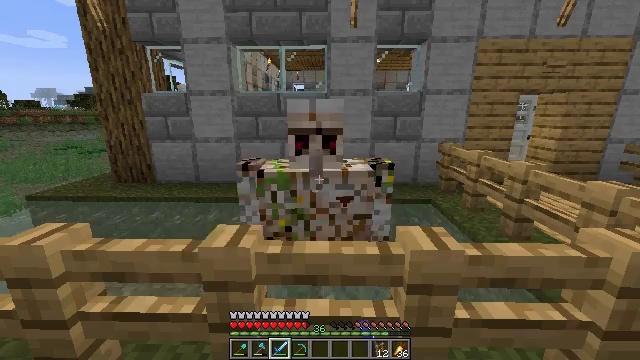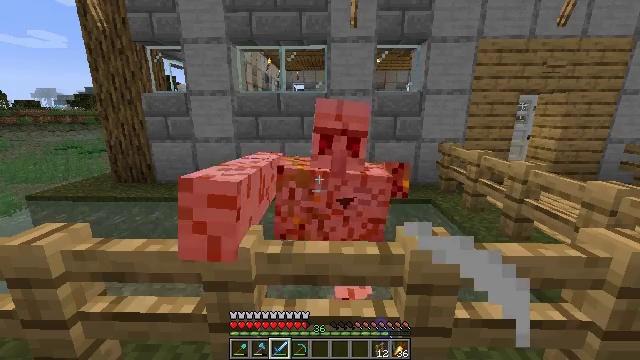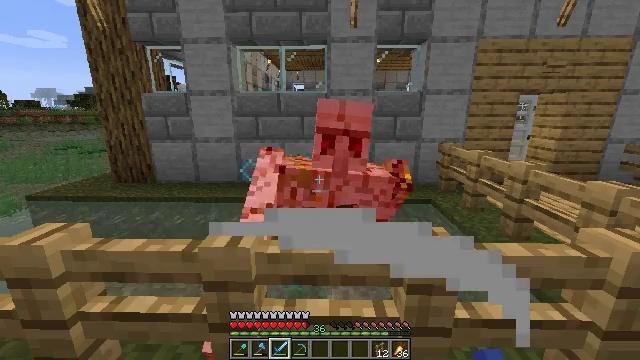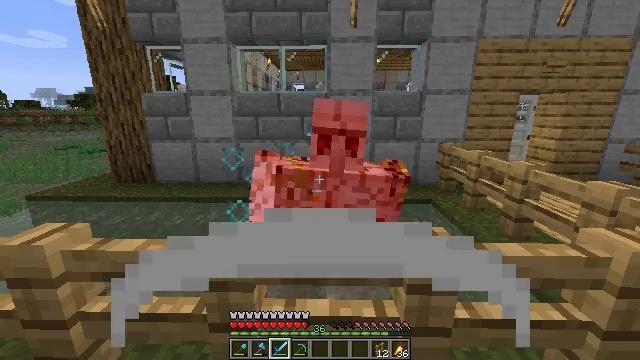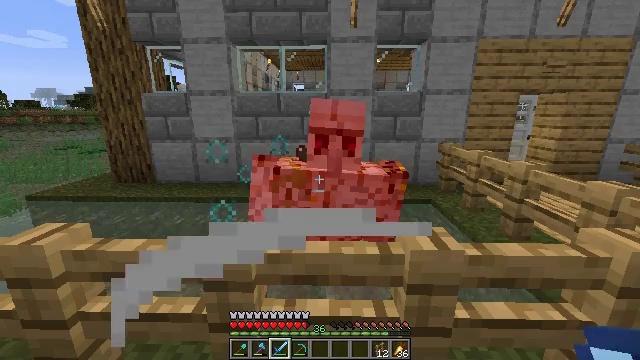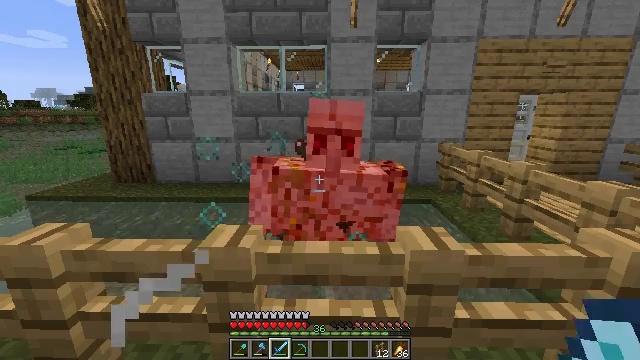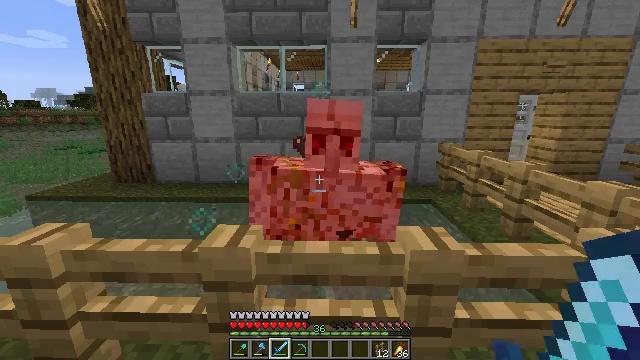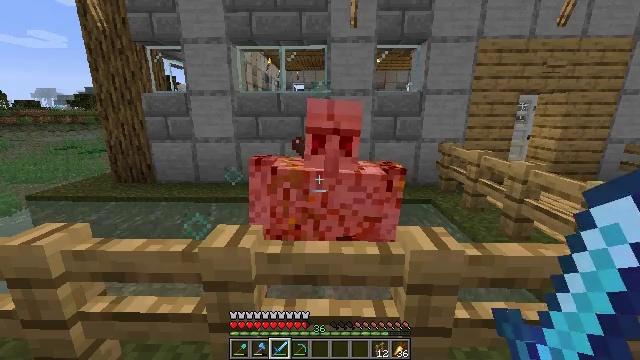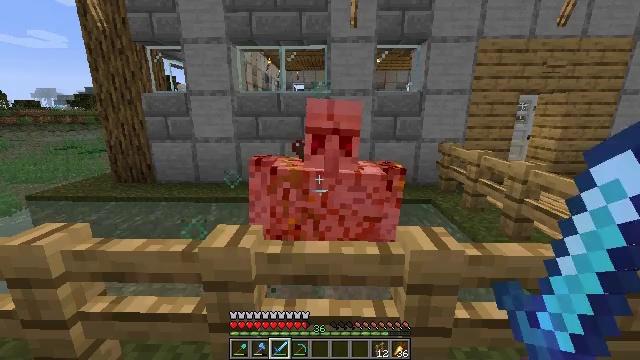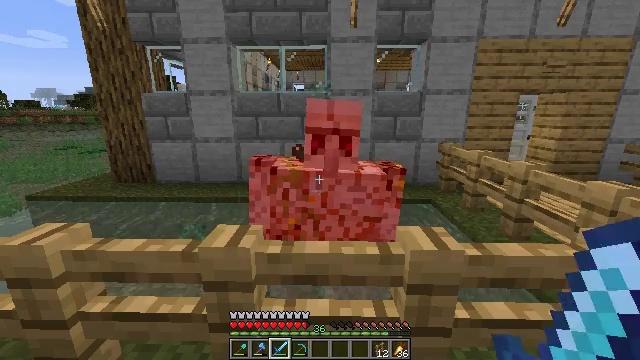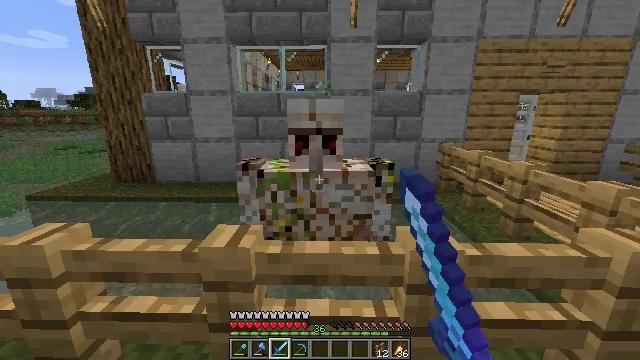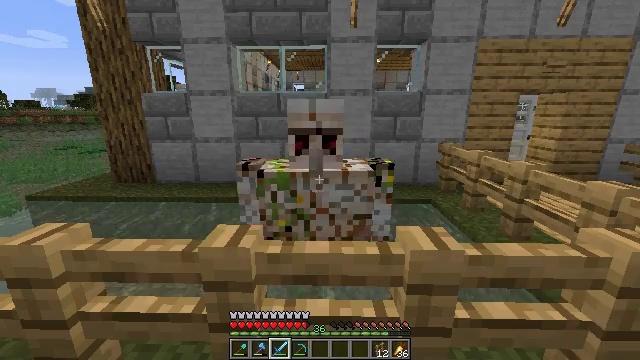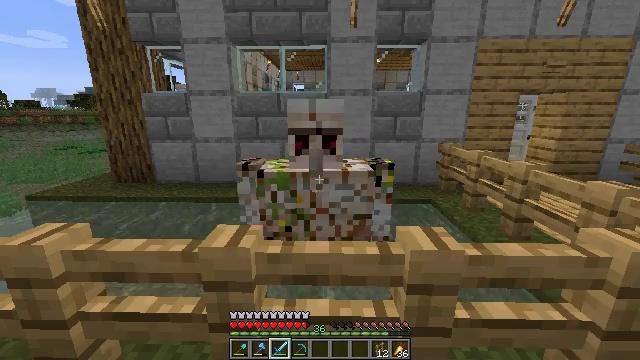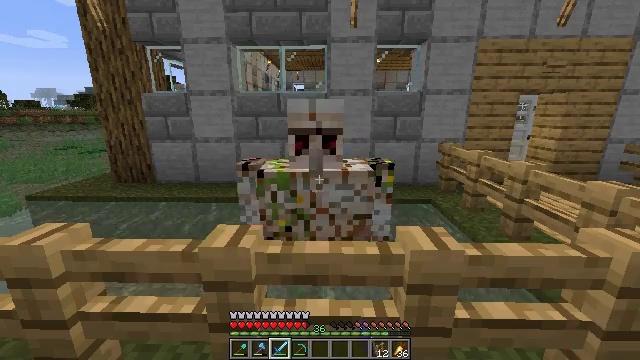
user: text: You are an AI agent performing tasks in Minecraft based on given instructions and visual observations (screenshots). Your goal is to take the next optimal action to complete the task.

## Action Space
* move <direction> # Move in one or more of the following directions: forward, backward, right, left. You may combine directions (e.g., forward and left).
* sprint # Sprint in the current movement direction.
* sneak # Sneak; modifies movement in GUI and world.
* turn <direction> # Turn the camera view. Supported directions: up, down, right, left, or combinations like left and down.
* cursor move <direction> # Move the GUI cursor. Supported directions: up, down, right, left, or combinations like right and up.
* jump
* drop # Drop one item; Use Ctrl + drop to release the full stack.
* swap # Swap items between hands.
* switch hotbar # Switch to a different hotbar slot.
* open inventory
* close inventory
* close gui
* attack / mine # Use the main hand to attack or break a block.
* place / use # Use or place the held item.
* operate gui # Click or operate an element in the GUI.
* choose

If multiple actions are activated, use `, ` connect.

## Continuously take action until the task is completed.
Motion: motion action
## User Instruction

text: Battle the village protector.
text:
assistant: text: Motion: no_op
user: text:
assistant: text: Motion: no_op
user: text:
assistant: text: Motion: no_op
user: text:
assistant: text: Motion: no_op
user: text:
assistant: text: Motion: no_op
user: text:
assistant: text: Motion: no_op
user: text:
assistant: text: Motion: no_op
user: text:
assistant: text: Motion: no_op
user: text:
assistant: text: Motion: attack / mine
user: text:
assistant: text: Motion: attack / mine
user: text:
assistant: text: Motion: attack / mine
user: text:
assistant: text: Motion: attack / mine
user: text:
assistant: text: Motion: attack / mine
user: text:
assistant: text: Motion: attack / mine